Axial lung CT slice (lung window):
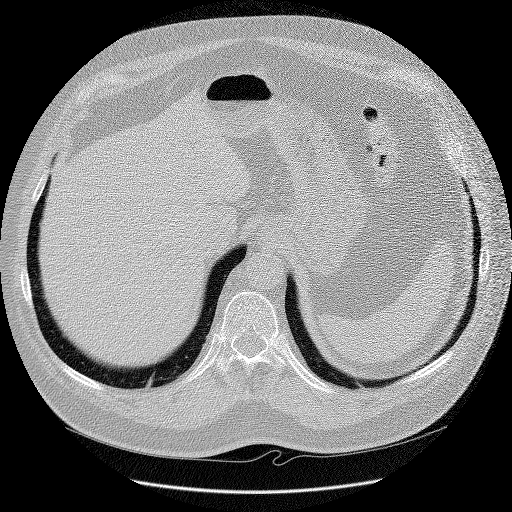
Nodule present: no